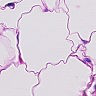
Metastatic tissue present: no